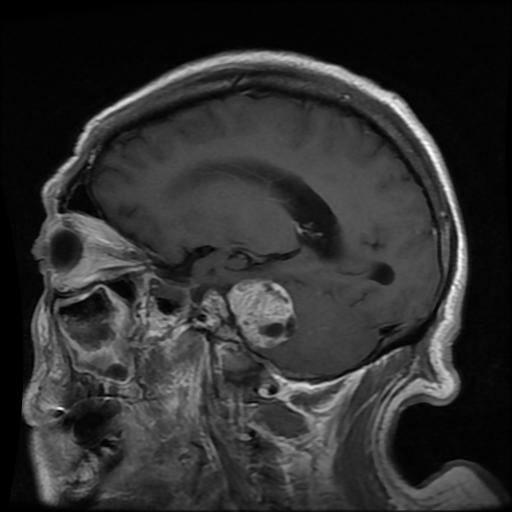
Label: meningioma